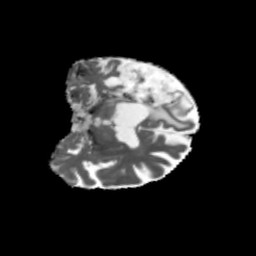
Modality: MD
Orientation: coronal
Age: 68
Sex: male
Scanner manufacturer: siemens
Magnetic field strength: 3 T
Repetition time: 5.47 s
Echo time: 0.0854 s